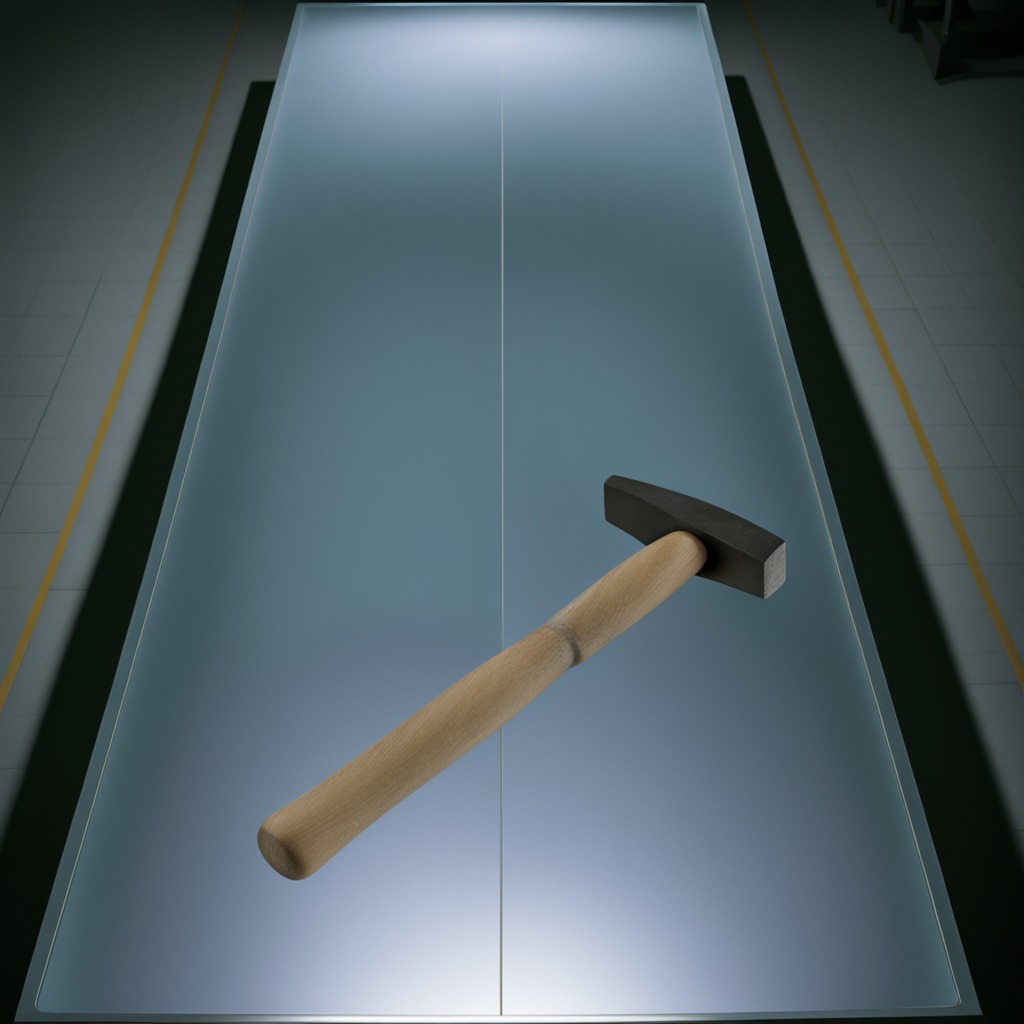
A hammer lies on the clean empty table in a railway signal maintenance room lit by harsh overhead fluorescents photorealistic surface textures crisp shadows high dynamic range